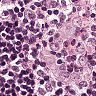
Metastatic tissue present: no